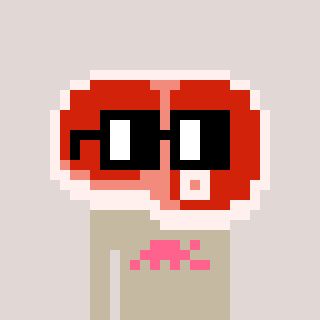
a pixel art character with square black glasses, a steak-shaped head and a bege-colored body on a warm background